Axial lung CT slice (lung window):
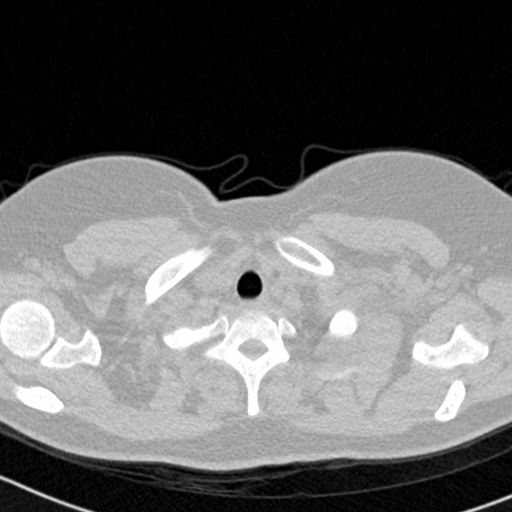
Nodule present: no